Question: I want to multiply two columns( Quantity and Price) and produce the result in third column (Total). Please guide me how to do this.

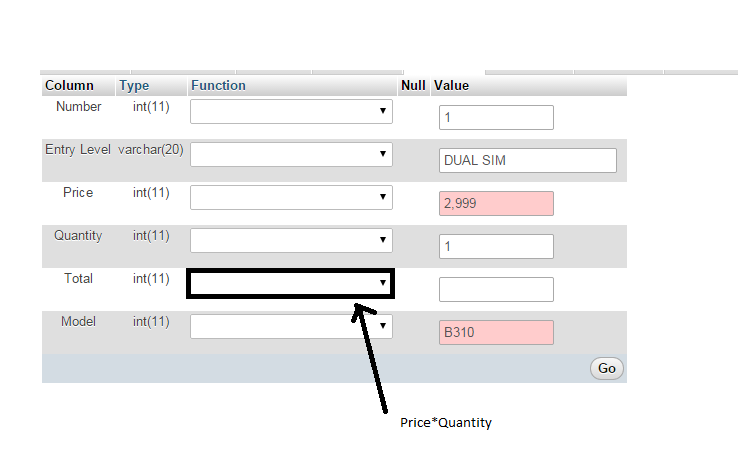
Answer: It is 'not recommended to store computed values in DB'. You can compute any time you need.
By any way for your need you can update it like this,
'''
UPDATE TABLE_NAME set Total=Quantity*Price
'''
You can also create triggers if needed,
'''
CREATE TRIGGER triggername AFTER INSERT
ON TABLE_NAME
FOR insert
UPDATE TABLE_NAME SET TABLE_NAME.Total=TABLE_NAME.Quantity+TABLE_NAME.Price
'''